Question: I am using the following code to try and upload a NSManagedObject in the model (possibly incorrect term).
Please could you tell me what the problem is.
'''
CDImage *image = [NSEntityDescription insertNewObjectForEntityForName:@"Image" inManagedObjectContext:[self managedObjectContext]];
[image setDate:[NSDate date]];
[image setImage:UIImagePNGRepresentation([_imageView image])];
[image setLocation:[dict objectForKey:@"location"]];
[image setUrl:[dict objectForKey:@"url"]];
'''
CDImage.m
'''
@synthesize url, date, image, location;
- (void) dealloc {
[url release];
[date release];
[image release];
[location release];
[super dealloc];
}
'''
My Model:

Getting the objects:
'''
- (void) refreshArray {
if ([[self cdArray] isEqual:nil]) {
[self setCdArray:[[NSMutableArray alloc] init]];
}
[cdArray removeAllObjects];
NSFetchRequest *fetchRequest = [[NSFetchRequest alloc] init];
NSError *error = nil;
NSEntityDescription *entity = [NSEntityDescription entityForName:@"Image"
inManagedObjectContext:[self managedObjectContext]];
[fetchRequest setEntity:entity];
NSArray *fetchedObjects = [[self managedObjectContext] executeFetchRequest:fetchRequest error:&error];
for (CDImage *image in fetchedObjects) {
[cdArray addObject:image];
[[self tableView] reloadRowsAtIndexPaths:[NSArray arrayWithObject:[NSIndexPath indexPathForRow:[cdArray indexOfObject:image] inSection:0]] withRowAnimation:UITableViewScrollPositionMiddle];
}
[[self tableView] reloadData];
NSLog(@"%d", [cdArray count]);
NSLog(@"IN REFRESH ARRAY");
[fetchRequest release];
}
'''
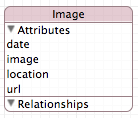
Answer: You need to save the context after writing
'''
NSError *saveError;
if (![context save:&saveError]) {
NSLog(@"Error saving entity: %@", saveError);
}
'''